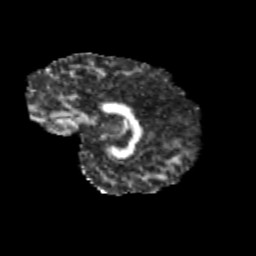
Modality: FA
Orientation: sagittal
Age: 12
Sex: female
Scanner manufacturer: siemens
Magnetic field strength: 3 T
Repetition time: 3.8 s
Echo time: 0.07 s